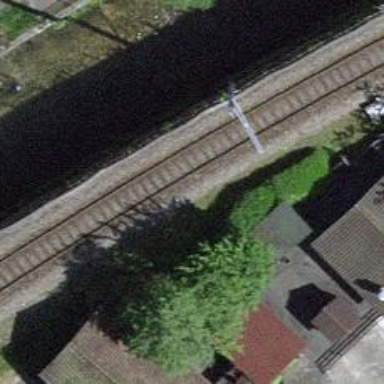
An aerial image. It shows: Single-track electrified railway with contact line.